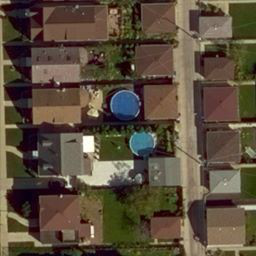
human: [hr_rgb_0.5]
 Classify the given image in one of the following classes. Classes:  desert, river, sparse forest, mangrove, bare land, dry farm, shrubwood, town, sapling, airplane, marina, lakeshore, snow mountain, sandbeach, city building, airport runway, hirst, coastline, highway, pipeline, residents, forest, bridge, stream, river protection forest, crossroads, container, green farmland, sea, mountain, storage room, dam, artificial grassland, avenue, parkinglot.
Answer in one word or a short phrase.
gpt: residents